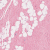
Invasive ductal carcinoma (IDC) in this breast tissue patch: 0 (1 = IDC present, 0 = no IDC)